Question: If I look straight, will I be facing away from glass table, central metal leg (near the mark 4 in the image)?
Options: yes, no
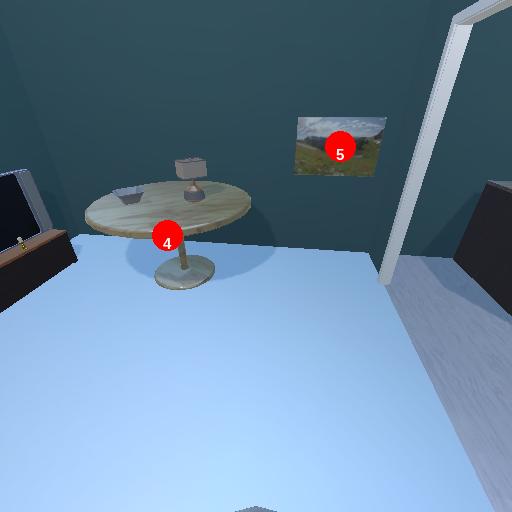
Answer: yes